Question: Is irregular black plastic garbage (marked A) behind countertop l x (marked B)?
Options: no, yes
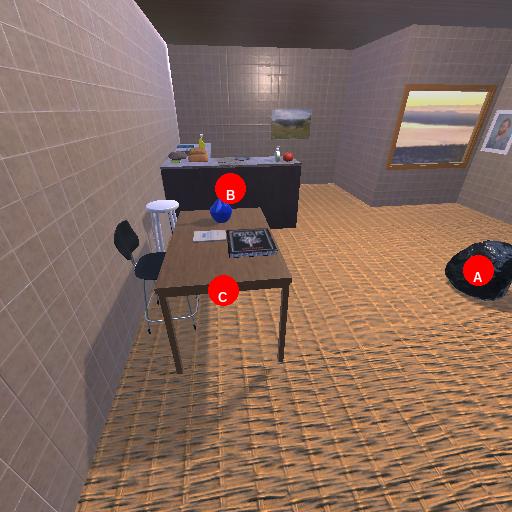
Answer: no